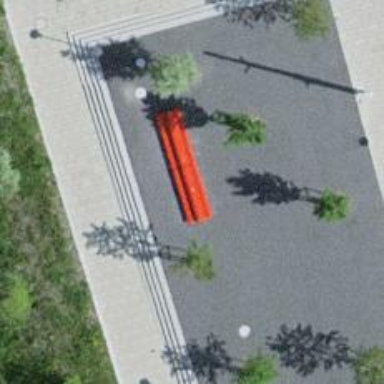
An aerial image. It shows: Red bench.